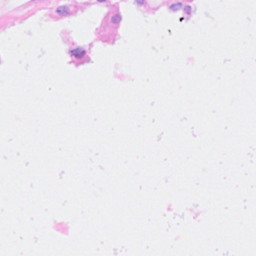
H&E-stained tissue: Breast